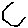
Label: hexagon